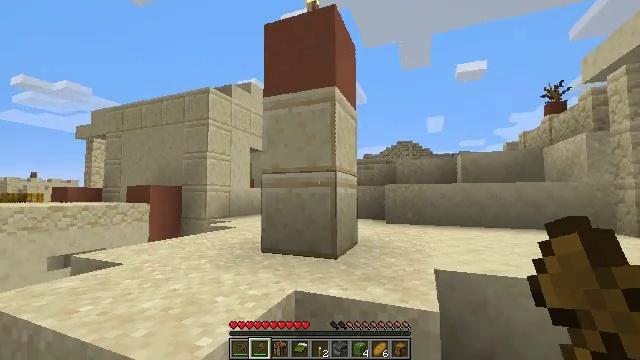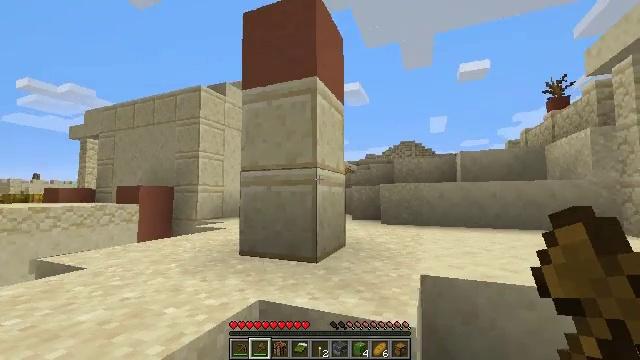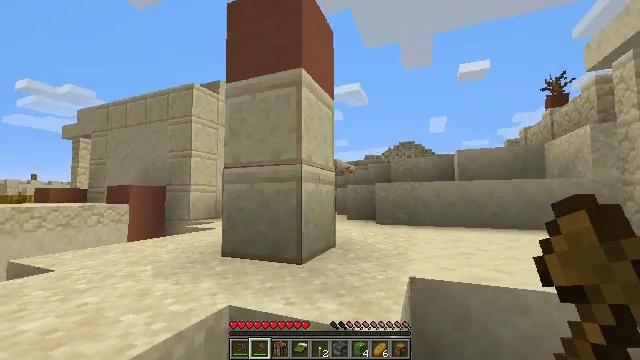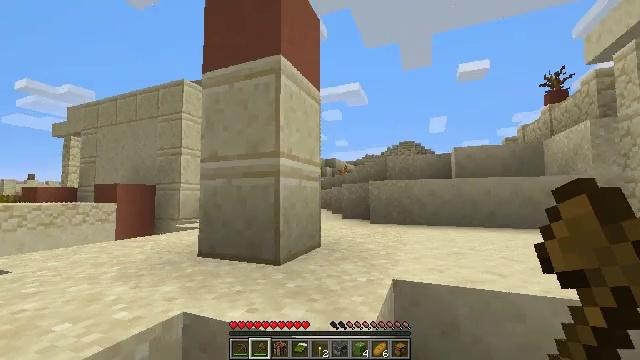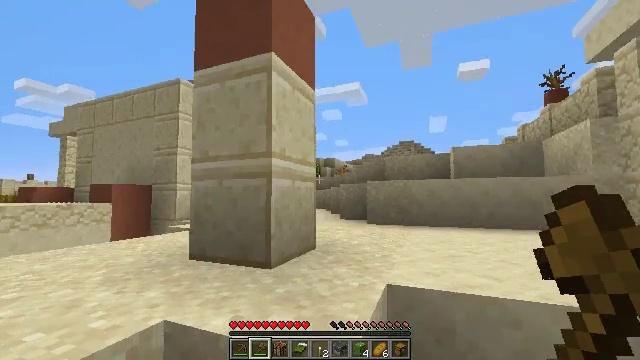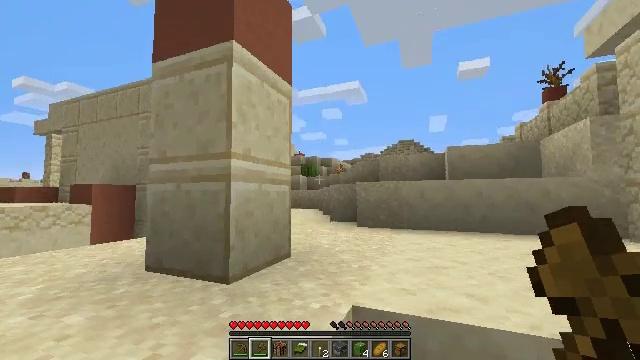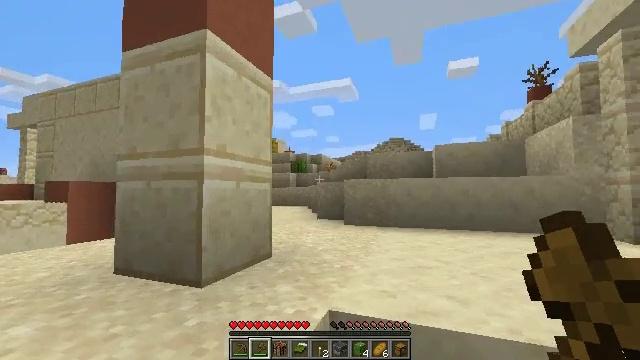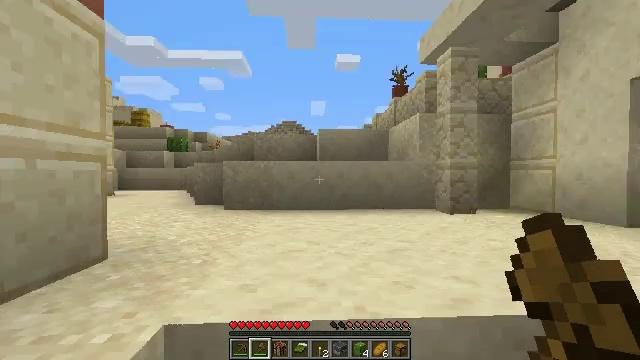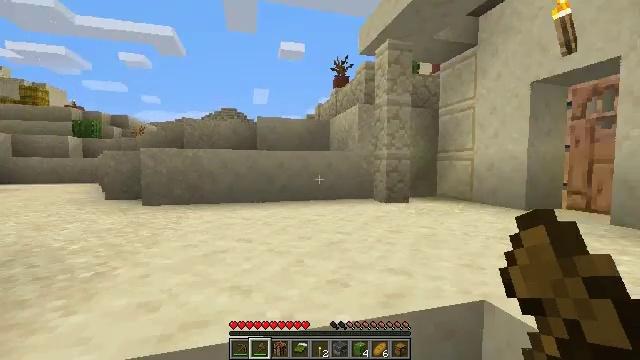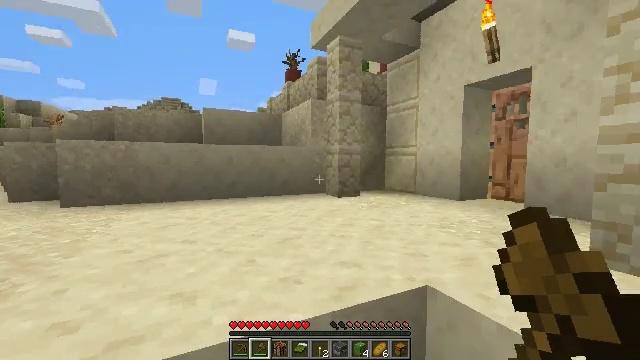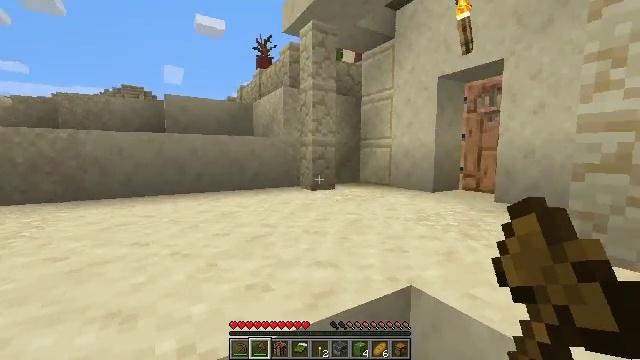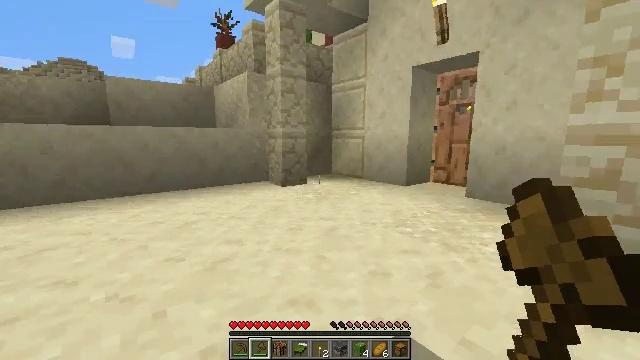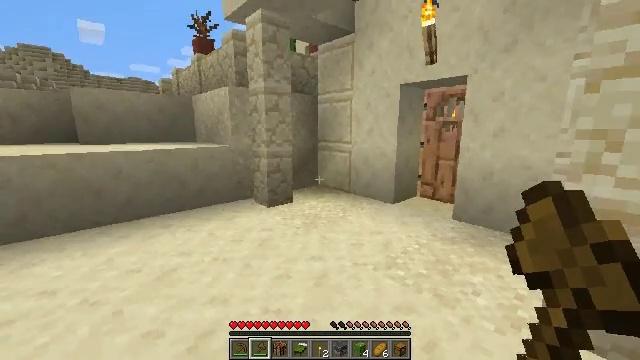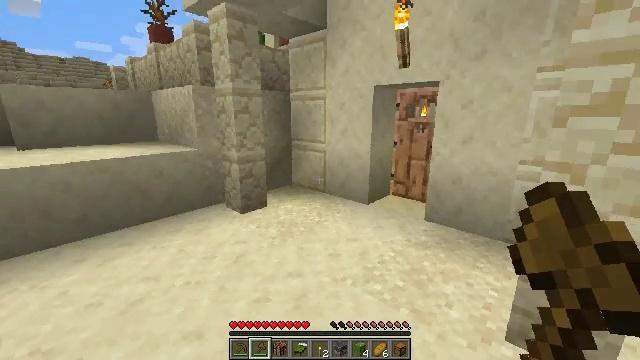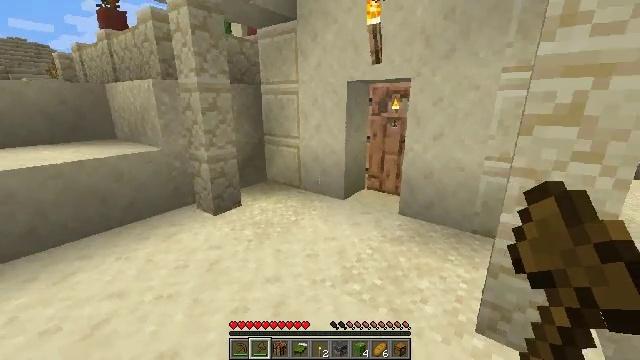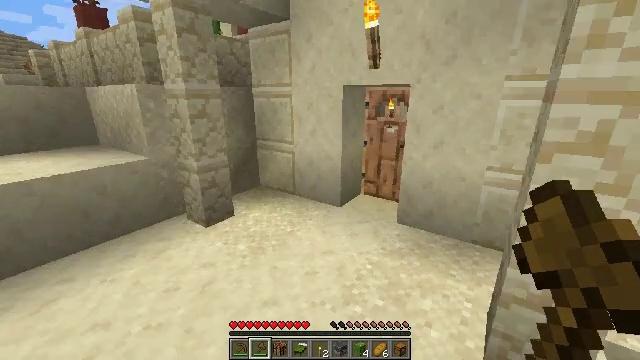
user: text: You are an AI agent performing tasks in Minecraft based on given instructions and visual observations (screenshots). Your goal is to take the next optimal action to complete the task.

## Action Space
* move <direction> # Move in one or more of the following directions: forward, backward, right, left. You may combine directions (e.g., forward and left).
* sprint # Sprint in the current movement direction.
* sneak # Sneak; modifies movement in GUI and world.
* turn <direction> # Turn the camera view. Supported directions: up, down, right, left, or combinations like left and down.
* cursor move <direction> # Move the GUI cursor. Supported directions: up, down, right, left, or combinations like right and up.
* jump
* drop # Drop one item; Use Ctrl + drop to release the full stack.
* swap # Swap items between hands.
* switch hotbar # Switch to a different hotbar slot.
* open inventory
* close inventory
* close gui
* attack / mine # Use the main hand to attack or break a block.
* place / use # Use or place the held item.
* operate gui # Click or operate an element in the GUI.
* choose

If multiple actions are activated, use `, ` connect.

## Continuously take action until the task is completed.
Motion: motion action
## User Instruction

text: Collect a hay block for crafting.
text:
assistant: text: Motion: move forward and move right
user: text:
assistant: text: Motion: move forward and move right
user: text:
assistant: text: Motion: move forward and move right
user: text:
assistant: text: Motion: move forward and move right
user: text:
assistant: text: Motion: move forward and move right
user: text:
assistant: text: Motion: move forward and move right, turn right
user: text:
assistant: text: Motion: move forward and move right, turn right and down
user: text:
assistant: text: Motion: move forward, turn right and down
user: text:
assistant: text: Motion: move forward, turn right and down
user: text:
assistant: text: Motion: move forward, turn right and down
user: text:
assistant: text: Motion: move forward, turn right and down, jump
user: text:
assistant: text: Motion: move forward, turn right and down, jump
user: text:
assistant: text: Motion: move forward, turn right and down, jump
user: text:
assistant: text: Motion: move forward, turn right and down, jump
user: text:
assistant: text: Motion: move forward, turn right and down, jump
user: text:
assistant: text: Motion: move forward
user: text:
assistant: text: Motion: move forward
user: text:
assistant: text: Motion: move forward
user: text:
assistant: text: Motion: move forward, turn right
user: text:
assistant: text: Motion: move forward, turn right
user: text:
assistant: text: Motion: move forward, turn right and up
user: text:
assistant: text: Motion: move forward
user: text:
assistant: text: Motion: move forward
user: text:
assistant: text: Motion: move forward
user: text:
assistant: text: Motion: move forward
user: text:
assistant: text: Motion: move forward, turn up
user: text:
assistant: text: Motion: move forward
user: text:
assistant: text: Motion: move forward, use / place
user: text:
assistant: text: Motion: move forward, use / place
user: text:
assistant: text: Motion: move forward, turn right